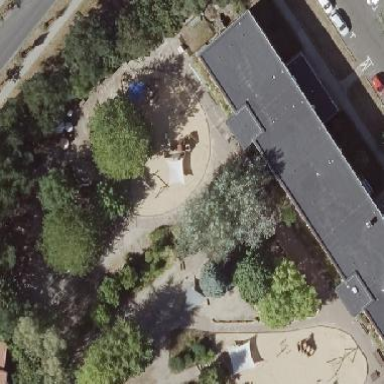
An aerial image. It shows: Kindergarten.